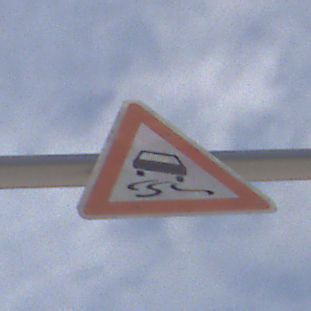
Verkehrszeichen: SchleuderOderRutschgefahr
Umgebung: Outdoor, Suburban
Tageszeit: MorningAfternoon
Wetter: PartlyCloudy
Licht: Natural
Jahreszeit: NotSpecified
Kontrast: HighContrast